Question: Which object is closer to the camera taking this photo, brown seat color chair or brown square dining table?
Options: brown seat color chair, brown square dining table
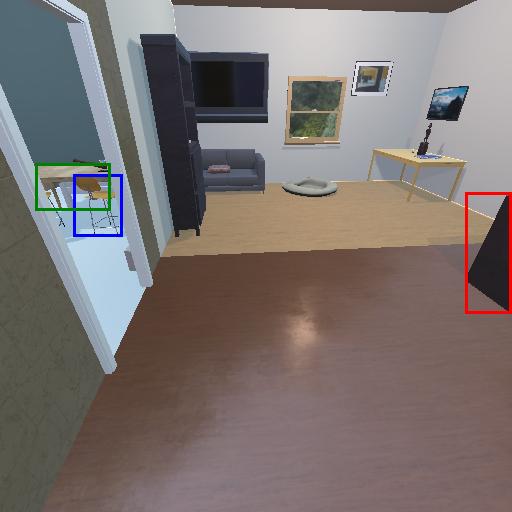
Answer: brown seat color chair